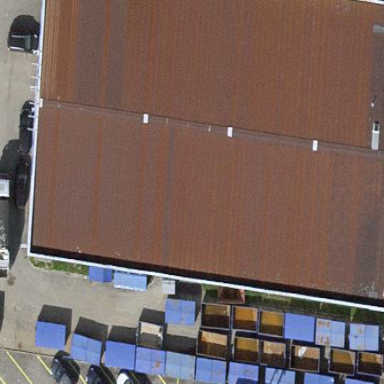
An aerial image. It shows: Industrial building.